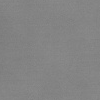
Atmospheric dust classification: dusty